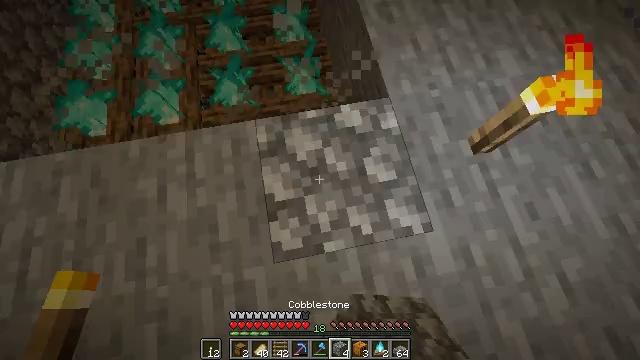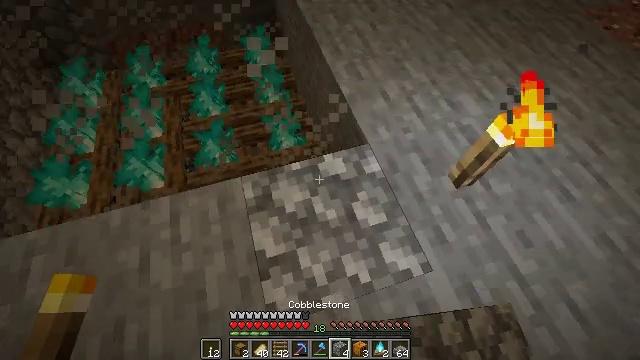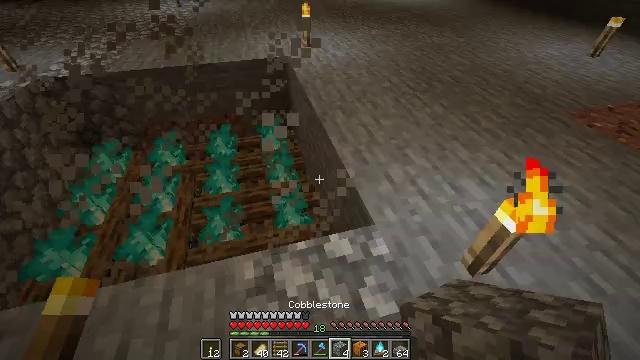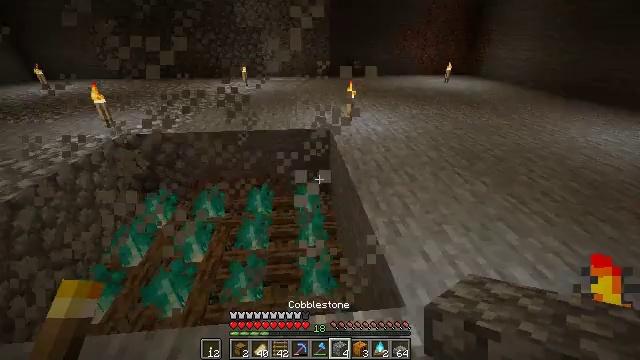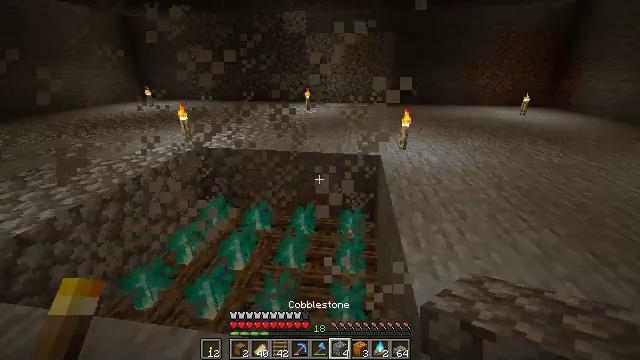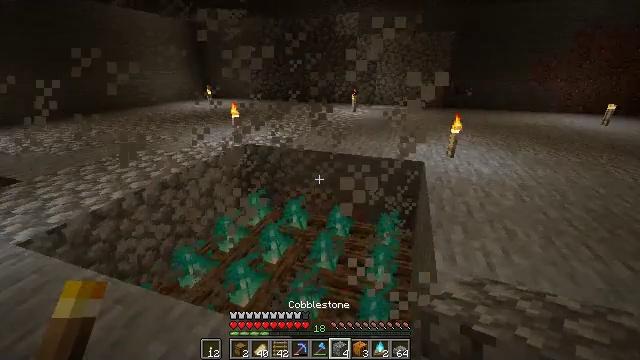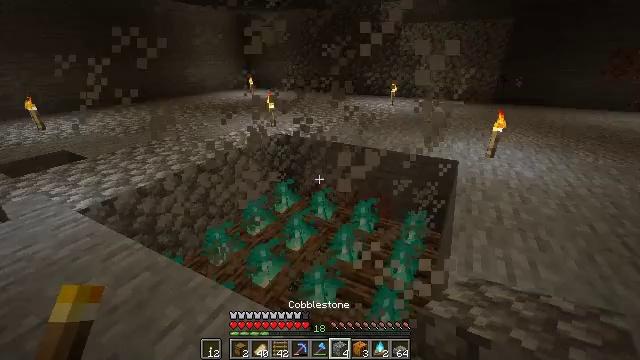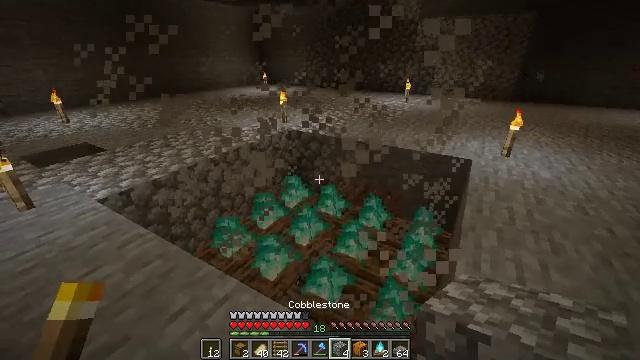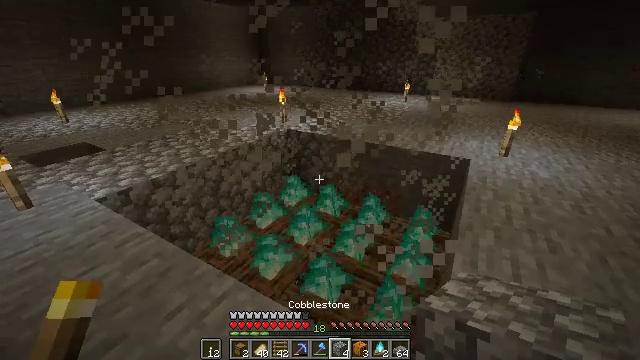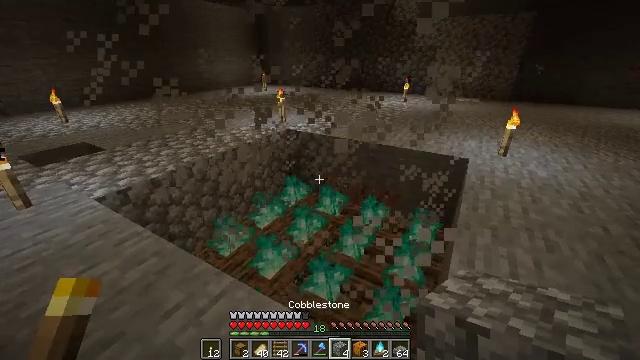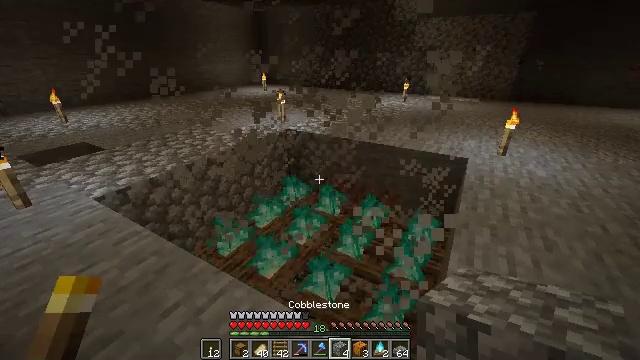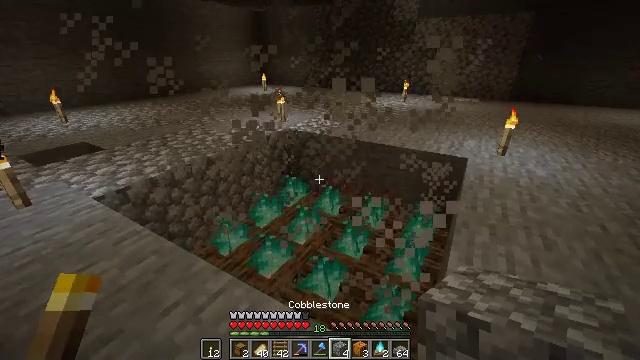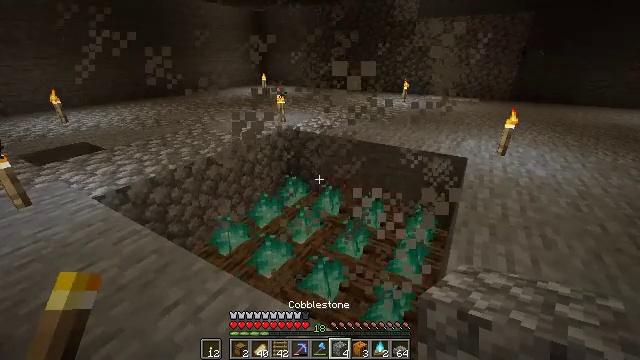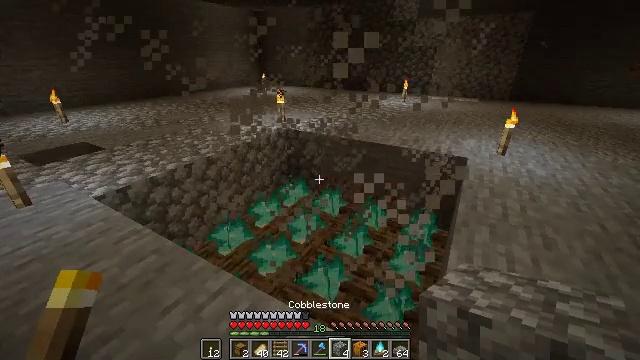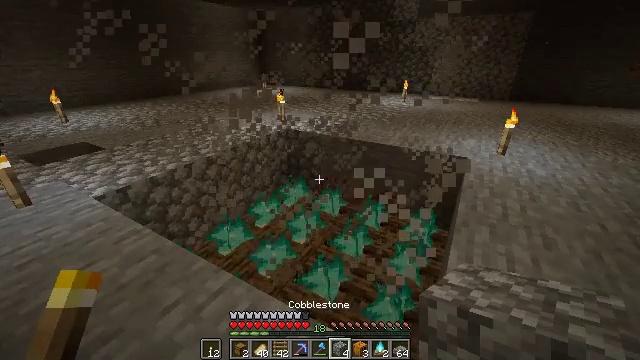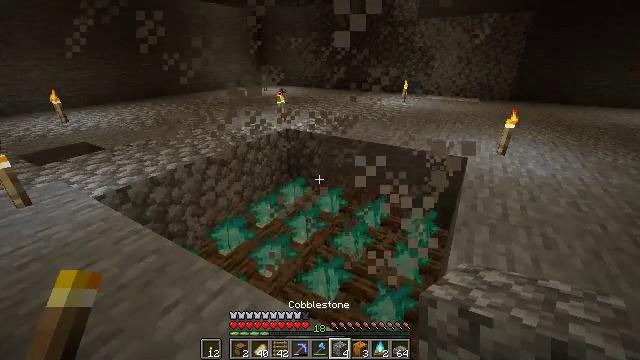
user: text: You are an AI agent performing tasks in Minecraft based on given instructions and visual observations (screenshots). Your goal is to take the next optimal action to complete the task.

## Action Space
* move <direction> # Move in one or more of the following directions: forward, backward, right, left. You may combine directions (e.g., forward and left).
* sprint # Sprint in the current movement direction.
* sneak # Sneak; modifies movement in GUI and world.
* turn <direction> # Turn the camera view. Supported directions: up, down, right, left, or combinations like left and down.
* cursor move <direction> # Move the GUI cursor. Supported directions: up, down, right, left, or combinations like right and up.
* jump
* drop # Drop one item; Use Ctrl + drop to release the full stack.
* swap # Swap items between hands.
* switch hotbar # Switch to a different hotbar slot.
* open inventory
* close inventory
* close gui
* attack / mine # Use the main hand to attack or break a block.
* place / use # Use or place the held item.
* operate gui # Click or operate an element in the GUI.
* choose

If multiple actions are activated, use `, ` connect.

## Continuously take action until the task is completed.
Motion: motion action
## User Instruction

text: Mine the ladder from the wall.
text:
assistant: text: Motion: turn right and up
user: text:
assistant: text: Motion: turn left and up
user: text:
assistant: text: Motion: move right, turn left and up
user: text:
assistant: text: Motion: move right, turn left and up
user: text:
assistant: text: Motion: move right, turn left
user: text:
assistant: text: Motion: turn left and down
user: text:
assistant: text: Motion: turn left
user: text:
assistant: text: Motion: no_op
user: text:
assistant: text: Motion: no_op
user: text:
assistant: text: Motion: no_op
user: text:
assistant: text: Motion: no_op
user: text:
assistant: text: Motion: no_op
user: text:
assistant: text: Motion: no_op
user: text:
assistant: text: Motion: no_op
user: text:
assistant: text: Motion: no_op
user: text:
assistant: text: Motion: turn right
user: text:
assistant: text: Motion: no_op
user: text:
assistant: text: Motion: no_op
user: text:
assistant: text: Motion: no_op
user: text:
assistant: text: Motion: no_op
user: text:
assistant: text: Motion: no_op
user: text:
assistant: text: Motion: no_op
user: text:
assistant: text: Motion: turn right and up
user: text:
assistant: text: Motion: turn right and up
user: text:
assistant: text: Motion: turn right and up
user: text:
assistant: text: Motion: turn right and up
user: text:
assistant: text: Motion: turn right and up
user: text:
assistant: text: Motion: turn right and up
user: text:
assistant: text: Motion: turn right and up
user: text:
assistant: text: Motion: turn right and up